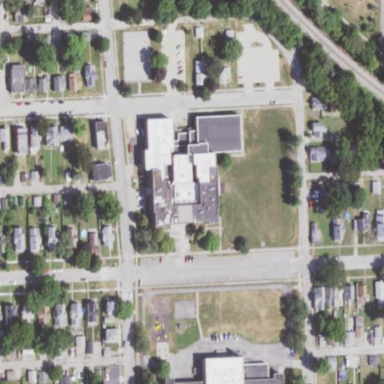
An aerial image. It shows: School building.